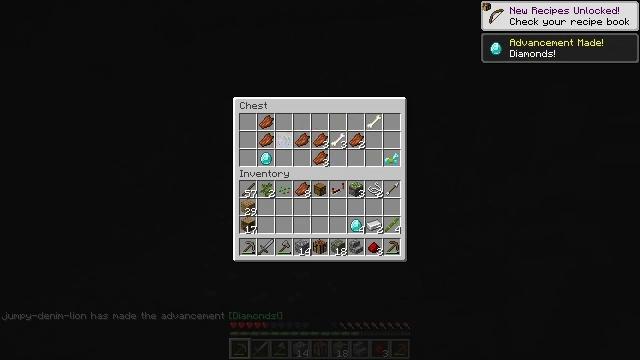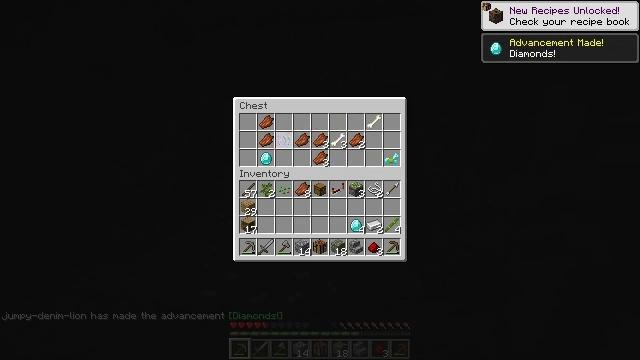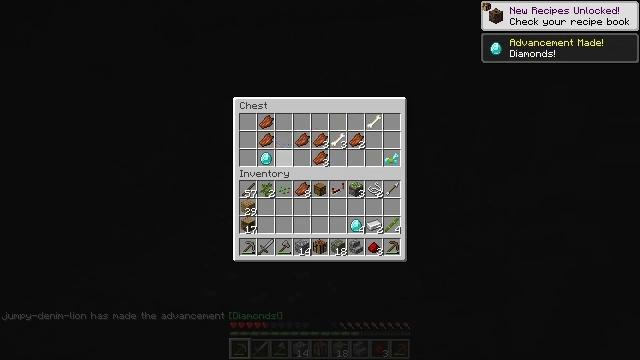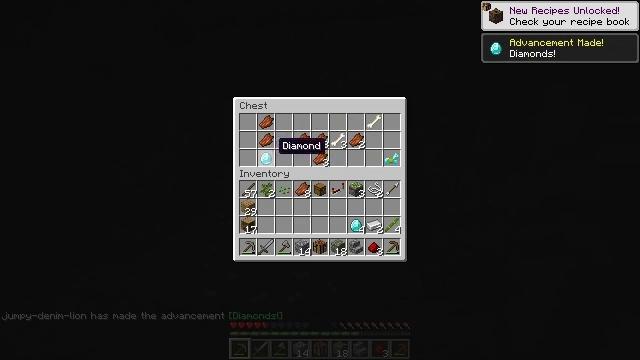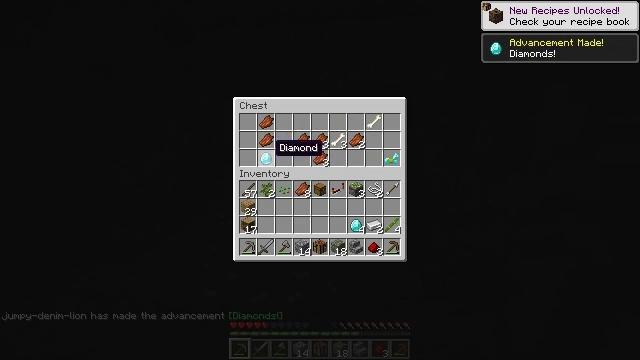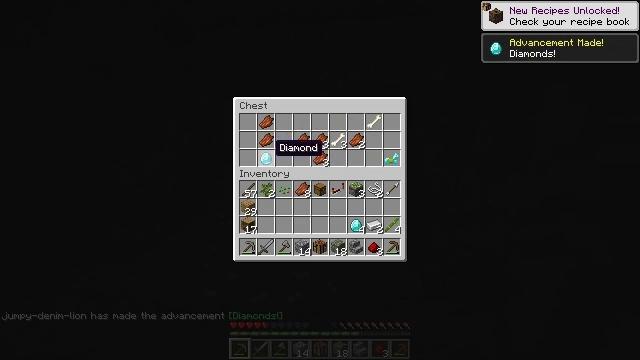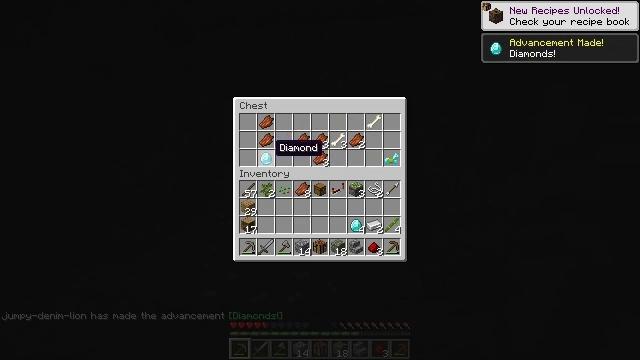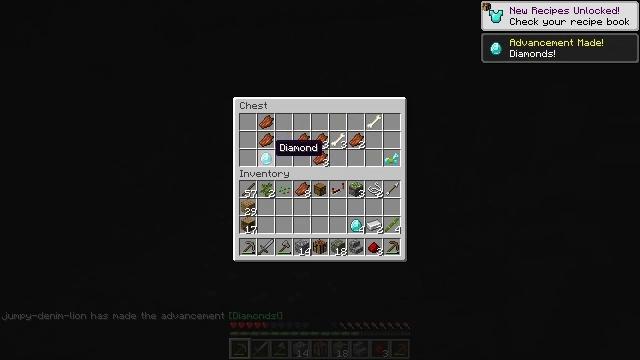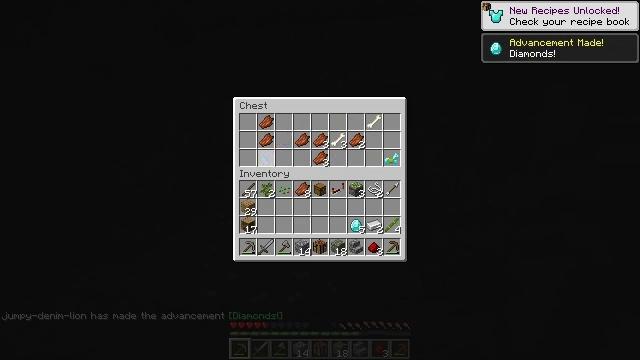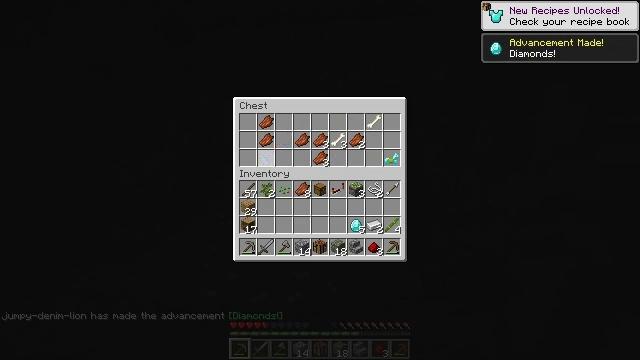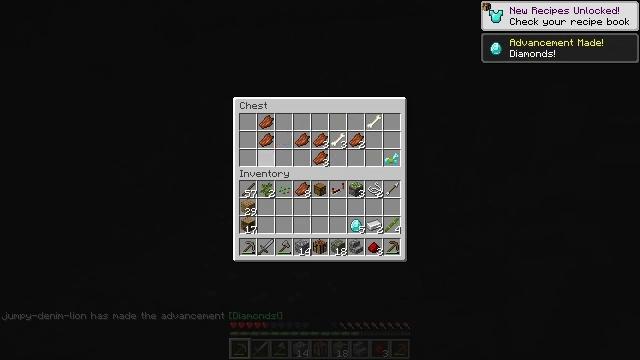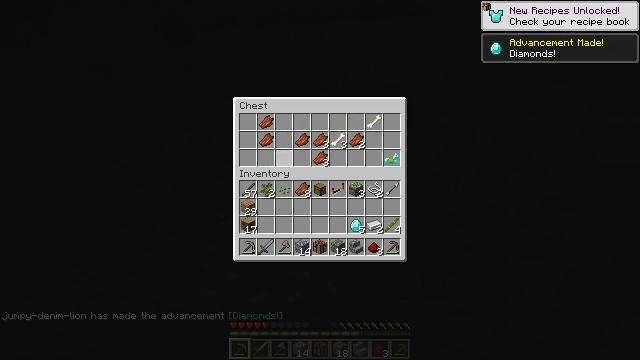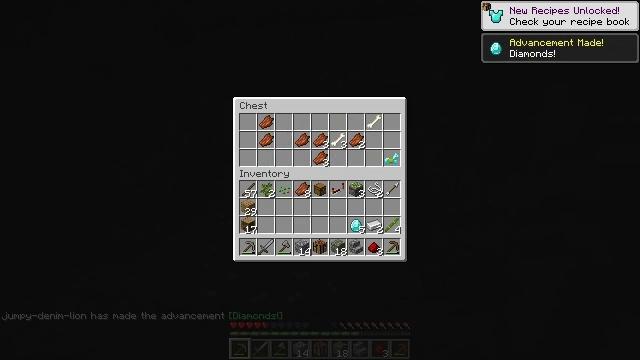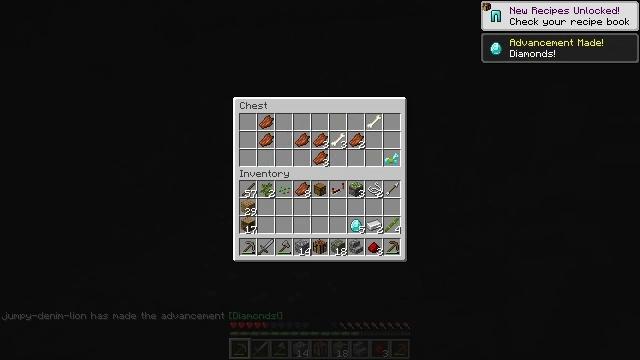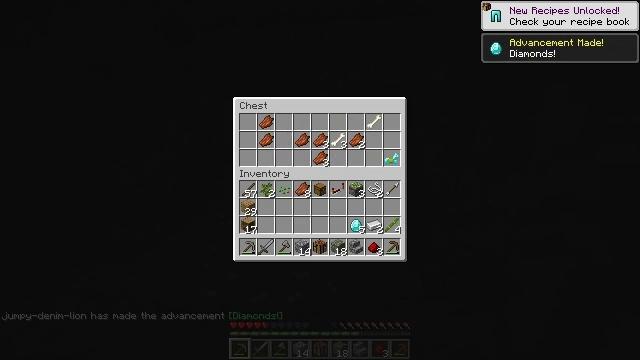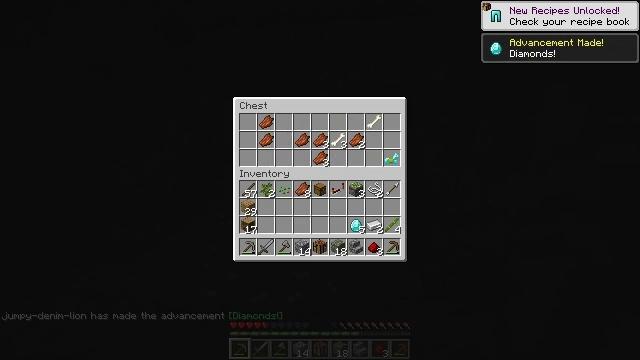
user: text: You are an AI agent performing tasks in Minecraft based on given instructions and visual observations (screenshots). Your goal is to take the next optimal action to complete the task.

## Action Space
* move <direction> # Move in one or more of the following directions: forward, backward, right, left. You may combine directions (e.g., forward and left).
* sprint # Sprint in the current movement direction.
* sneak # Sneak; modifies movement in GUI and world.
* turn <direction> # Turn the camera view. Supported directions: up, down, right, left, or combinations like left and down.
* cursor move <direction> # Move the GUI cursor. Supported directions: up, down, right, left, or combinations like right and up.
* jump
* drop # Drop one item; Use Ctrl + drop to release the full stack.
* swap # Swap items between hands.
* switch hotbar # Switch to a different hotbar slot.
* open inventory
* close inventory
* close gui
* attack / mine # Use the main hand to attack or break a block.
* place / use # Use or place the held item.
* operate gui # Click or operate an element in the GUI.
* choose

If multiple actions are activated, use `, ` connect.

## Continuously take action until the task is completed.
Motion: motion action
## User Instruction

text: Break the redstone wire to disrupt circuits.
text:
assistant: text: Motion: sneak, operate gui
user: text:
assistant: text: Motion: sneak, cursor move down
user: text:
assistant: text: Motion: sneak, cursor move left
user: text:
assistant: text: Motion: sneak
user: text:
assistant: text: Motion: sneak
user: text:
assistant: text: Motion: sneak
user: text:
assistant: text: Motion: sneak
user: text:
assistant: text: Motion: sneak, operate gui
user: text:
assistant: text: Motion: sneak, operate gui
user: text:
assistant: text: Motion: sneak
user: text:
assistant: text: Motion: sneak, cursor move right
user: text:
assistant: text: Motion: sneak, cursor move right and down
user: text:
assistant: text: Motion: sneak
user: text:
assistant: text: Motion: sneak
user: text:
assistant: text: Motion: sneak
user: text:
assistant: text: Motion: sneak
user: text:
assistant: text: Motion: sneak
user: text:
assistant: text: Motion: sneak, cursor move right
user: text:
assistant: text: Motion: sneak, cursor move right
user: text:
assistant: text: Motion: sneak, cursor move right and up
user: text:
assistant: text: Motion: sneak, cursor move right and up
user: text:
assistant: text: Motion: sneak
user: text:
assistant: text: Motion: sneak
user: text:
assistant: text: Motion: sneak, cursor move right and down
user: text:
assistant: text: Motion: sneak, cursor move down
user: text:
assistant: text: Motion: sneak
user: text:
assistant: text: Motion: sneak
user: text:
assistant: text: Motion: sneak, operate gui
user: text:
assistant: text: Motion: sneak, operate gui
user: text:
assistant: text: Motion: sneak, operate gui